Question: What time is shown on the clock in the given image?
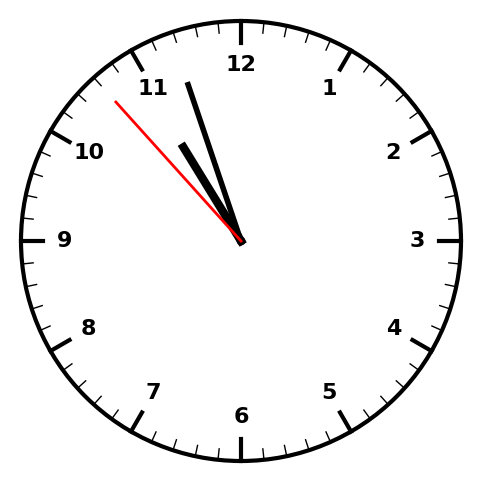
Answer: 10:56:53